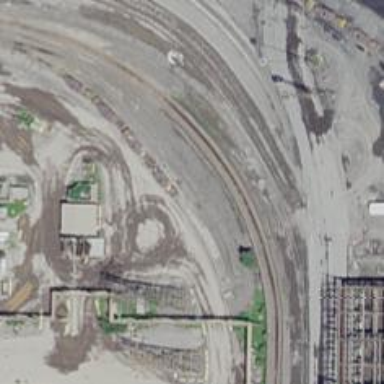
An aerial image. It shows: Railway spur service.